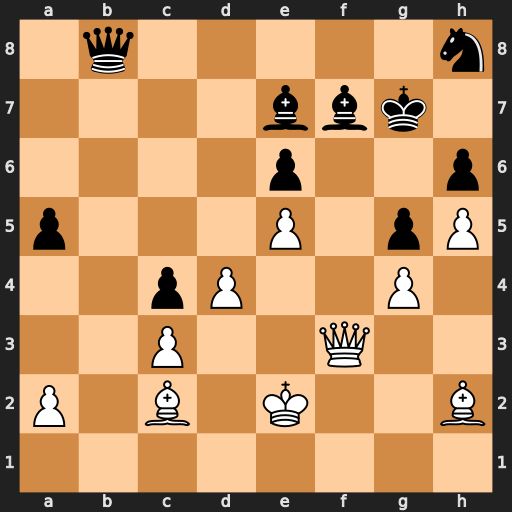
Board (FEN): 1q5n/4bbk1/4p2p/p3P1pP/2pP2P1/2P2Q2/P1B1K2B/8
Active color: w
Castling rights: -
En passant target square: -
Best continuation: Qf6+ Bxf6 exf6+ Kxf6 Bxb8